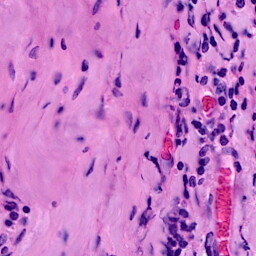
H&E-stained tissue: Breast